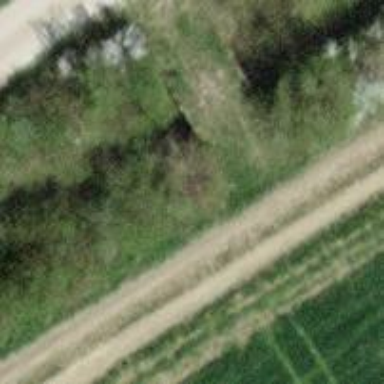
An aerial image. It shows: Footway road with bridge. The bridge has track type of grade 1.